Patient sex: F
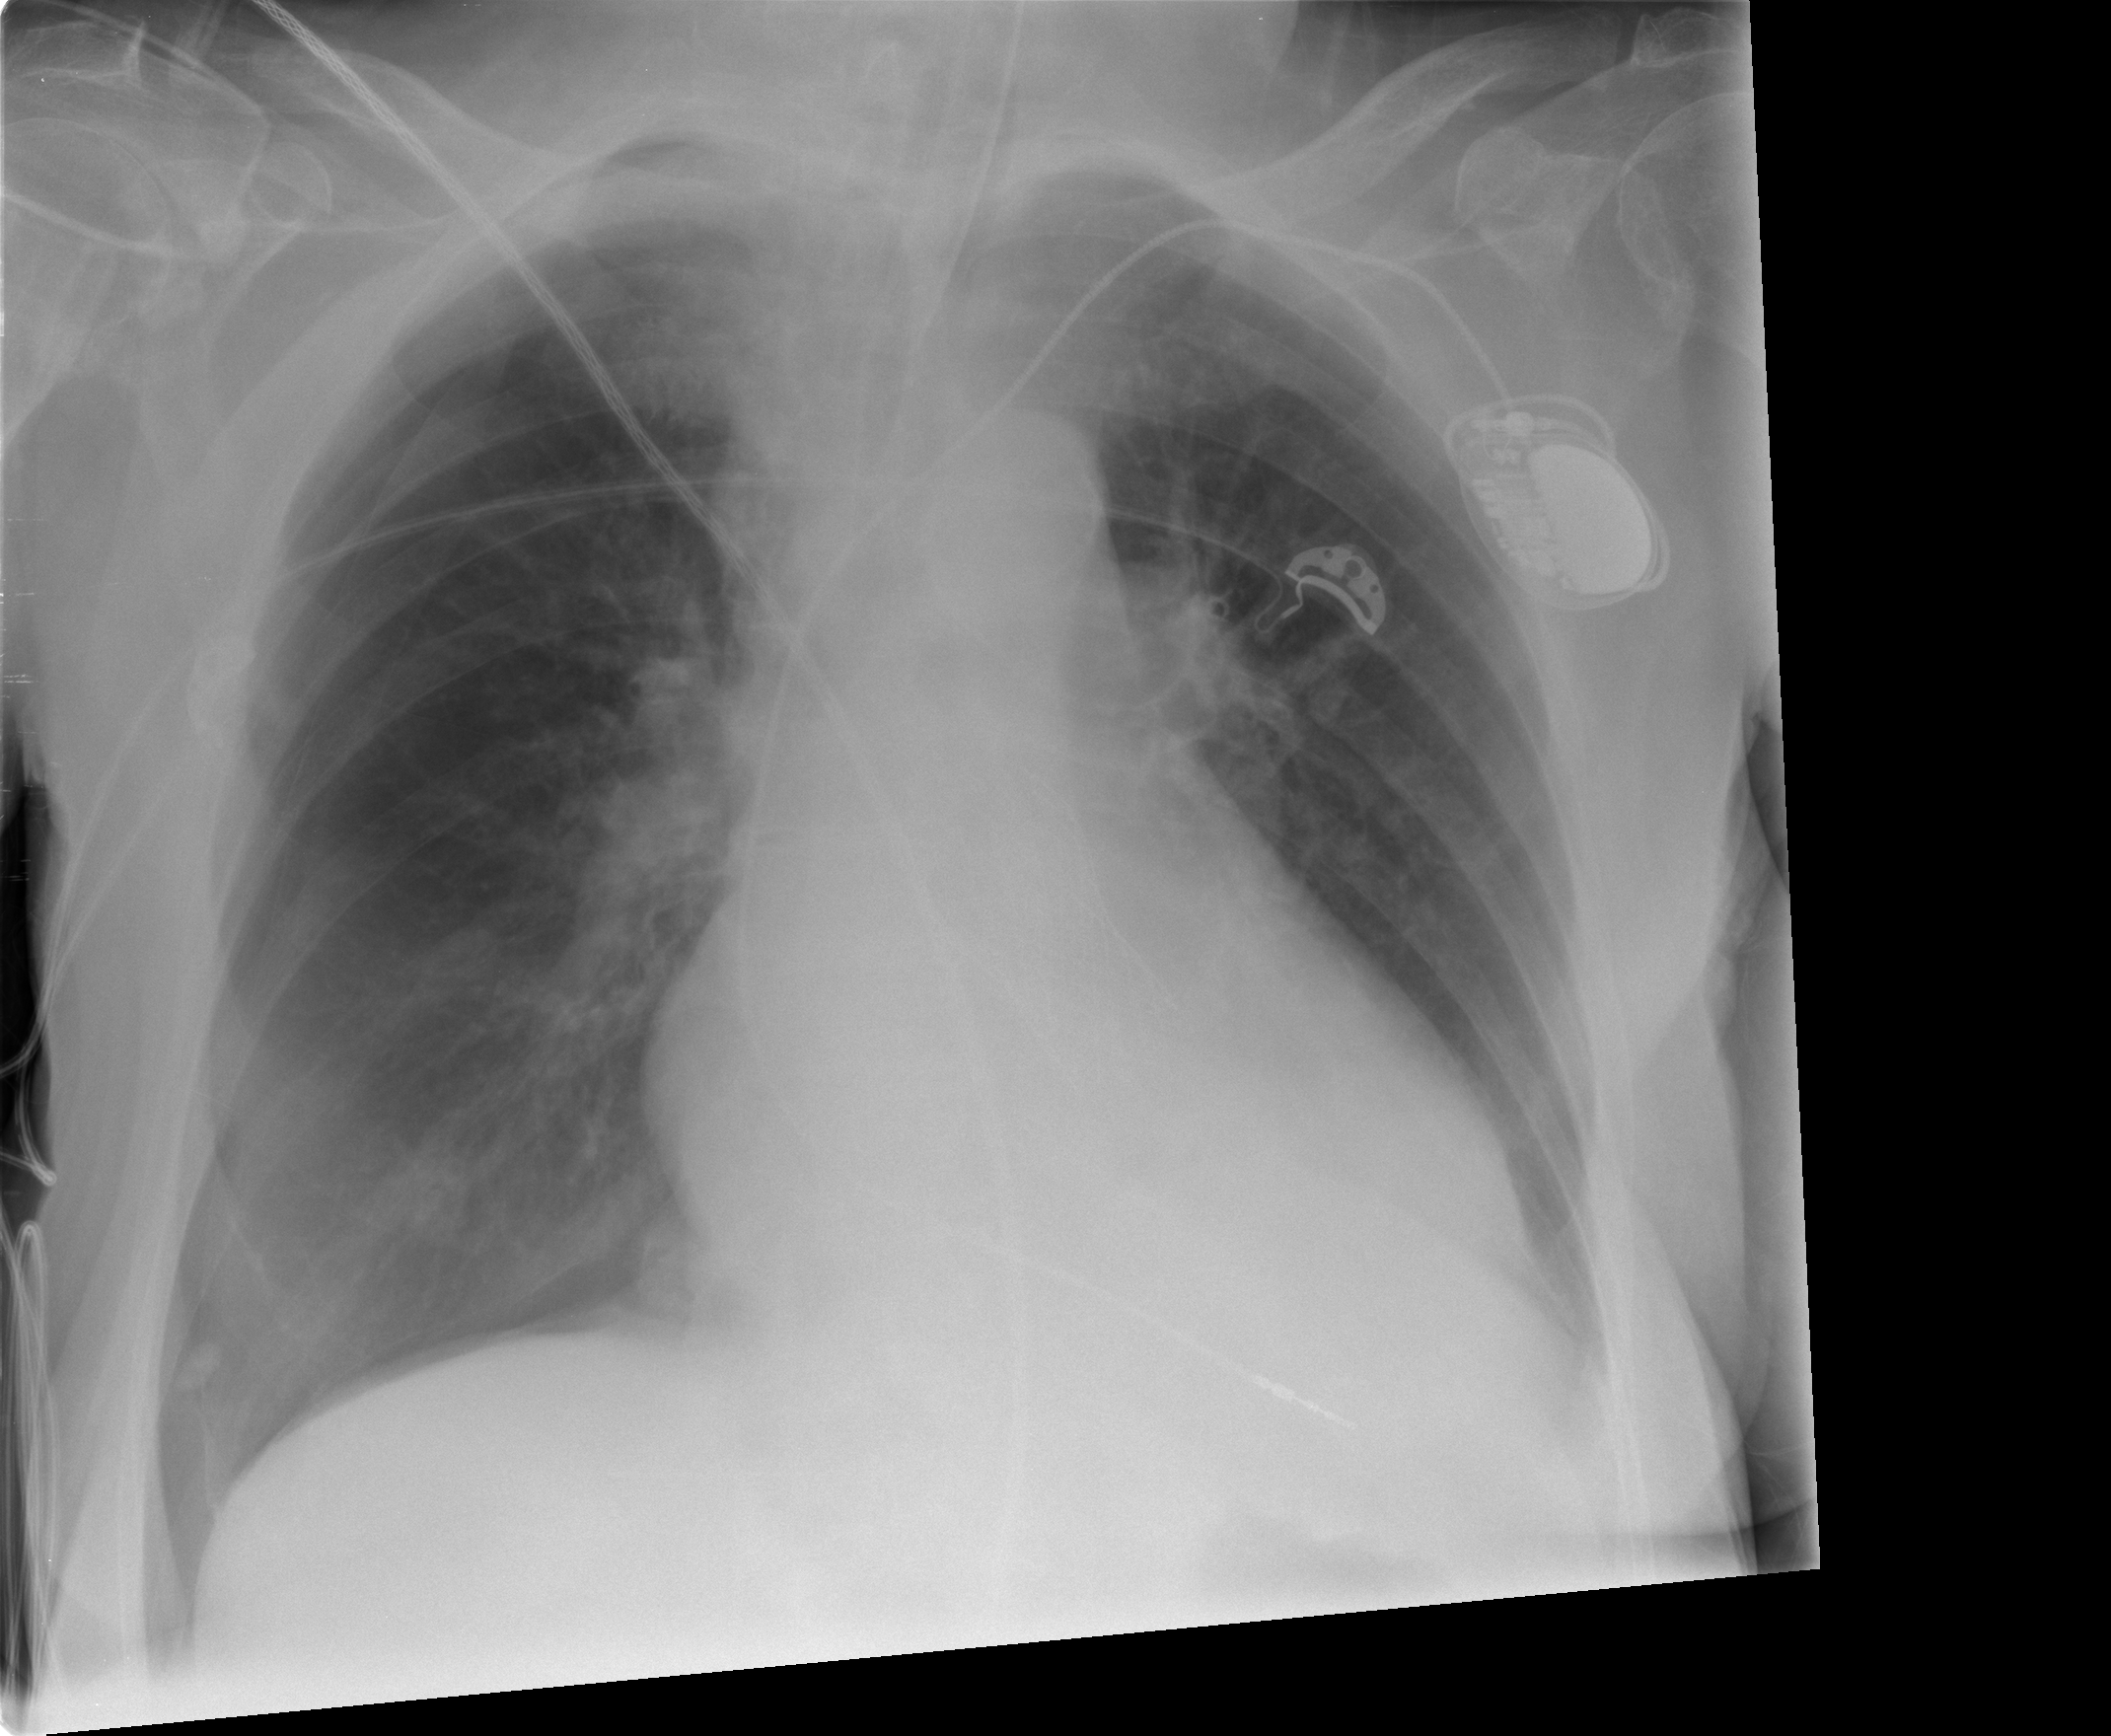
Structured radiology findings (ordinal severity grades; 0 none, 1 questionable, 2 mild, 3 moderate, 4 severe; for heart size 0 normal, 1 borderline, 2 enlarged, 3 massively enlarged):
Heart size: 3
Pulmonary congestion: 2
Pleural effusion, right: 1
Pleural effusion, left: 2
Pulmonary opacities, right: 2
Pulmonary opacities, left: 0
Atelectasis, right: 2
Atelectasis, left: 2